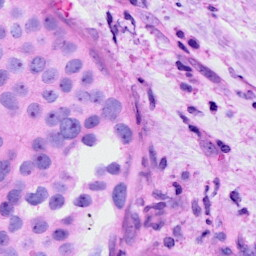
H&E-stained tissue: Breast